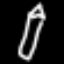
Label: pencil